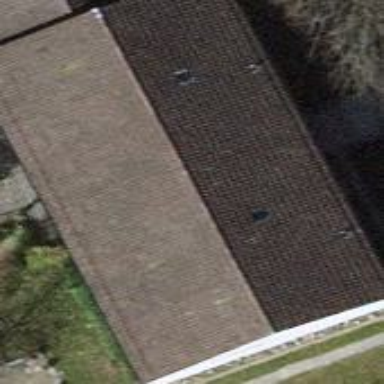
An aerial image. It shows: Pitched roof building.